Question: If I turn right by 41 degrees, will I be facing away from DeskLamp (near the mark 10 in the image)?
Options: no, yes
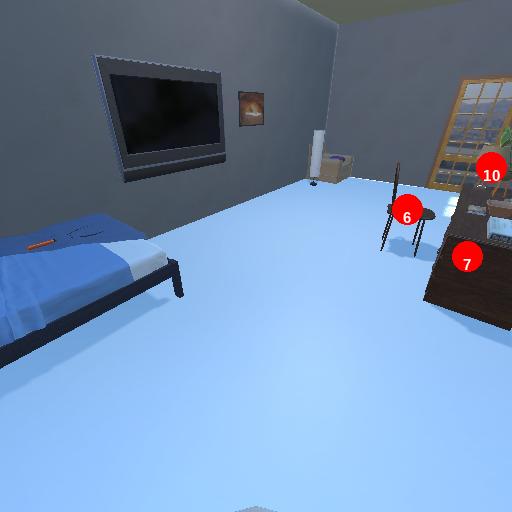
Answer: no